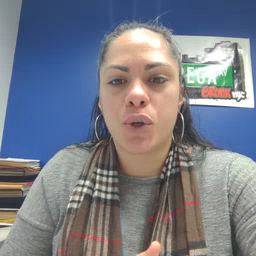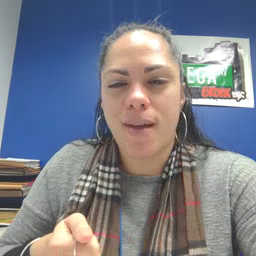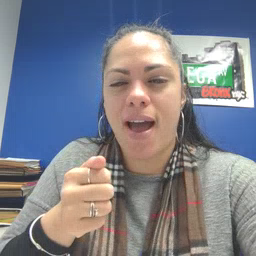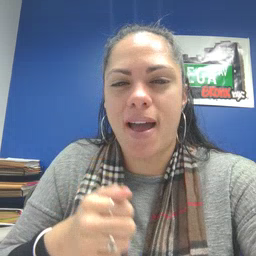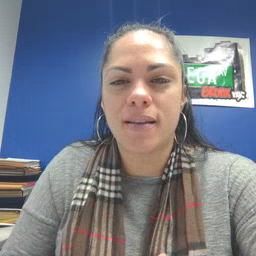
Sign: hide